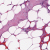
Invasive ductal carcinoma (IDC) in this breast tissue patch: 0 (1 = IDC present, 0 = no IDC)